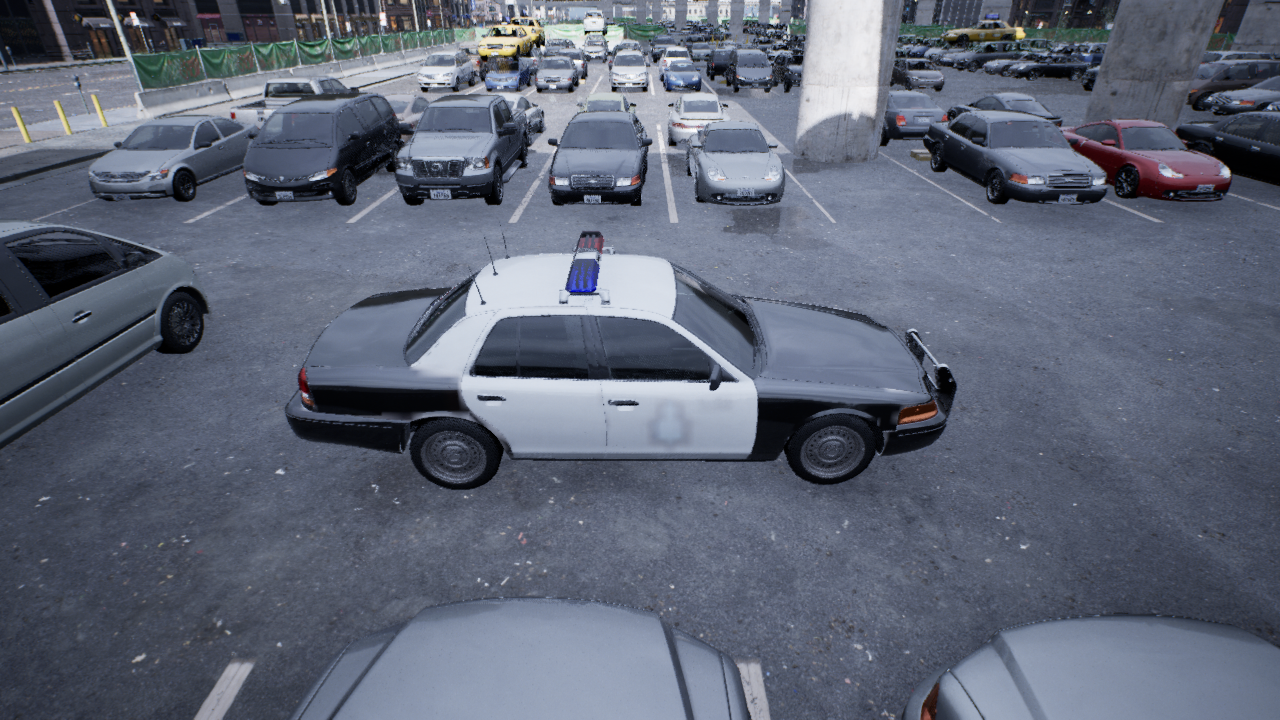
Venue: arterial
Lighting: overcast
Vehicle rig: sedan